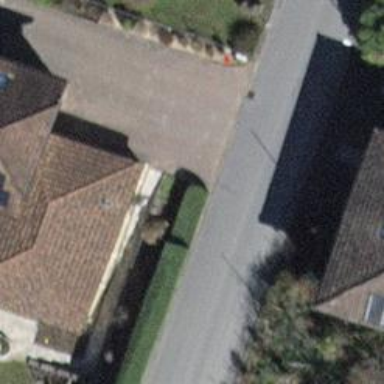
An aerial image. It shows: Hedge acting as barrier.